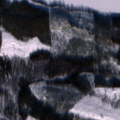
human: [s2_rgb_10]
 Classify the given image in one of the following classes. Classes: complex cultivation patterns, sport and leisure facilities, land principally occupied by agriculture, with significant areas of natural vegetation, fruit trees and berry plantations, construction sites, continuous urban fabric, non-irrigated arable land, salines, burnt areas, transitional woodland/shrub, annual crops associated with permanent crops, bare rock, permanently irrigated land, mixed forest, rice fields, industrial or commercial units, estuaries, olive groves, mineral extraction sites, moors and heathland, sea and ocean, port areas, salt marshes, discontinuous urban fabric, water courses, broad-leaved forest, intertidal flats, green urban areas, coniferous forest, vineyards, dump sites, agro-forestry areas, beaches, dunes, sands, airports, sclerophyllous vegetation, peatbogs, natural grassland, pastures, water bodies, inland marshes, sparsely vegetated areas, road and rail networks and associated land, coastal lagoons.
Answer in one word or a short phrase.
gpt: land principally occupied by agriculture, with significant areas of natural vegetation, coniferous forest, mixed forest, transitional woodland/shrub, water bodies